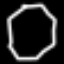
Label: octagon